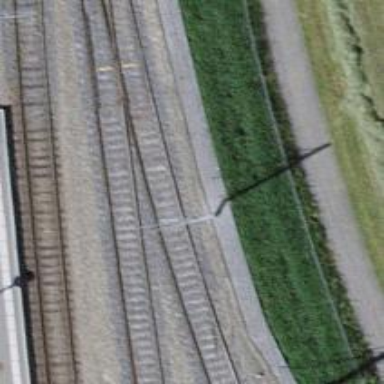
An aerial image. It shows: Rail siding with electrified tracks using contact line.